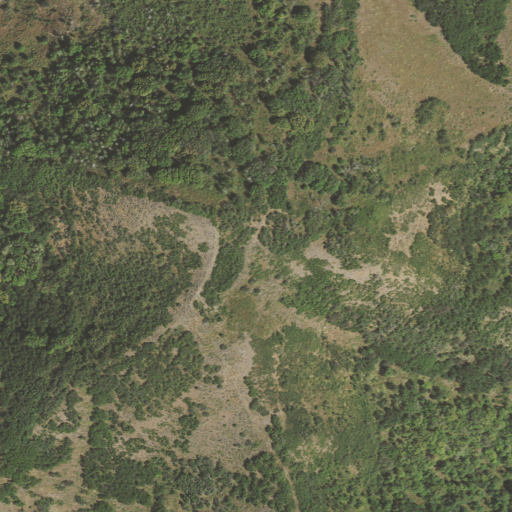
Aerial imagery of ridge(s) in Utah named Middle Ridge containing only deciduous forest